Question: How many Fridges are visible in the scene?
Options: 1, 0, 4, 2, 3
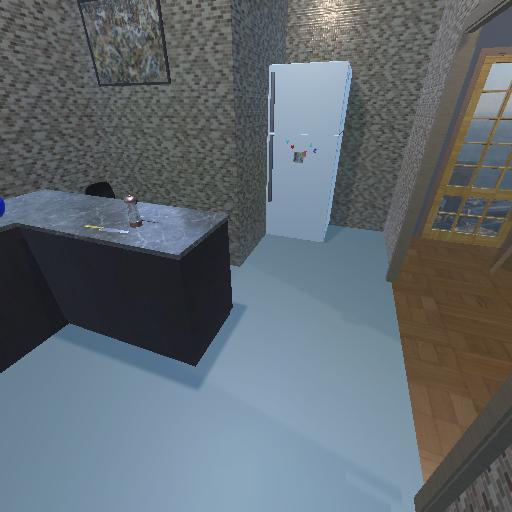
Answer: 1